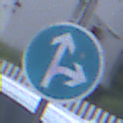
Verkehrszeichen: VorgeschriebeneFahrtrichtungGeradeausOderRechts
Umgebung: Outdoor, Urban
Tageszeit: SunriseSunset
Wetter: PartlyCloudy
Licht: Natural
Jahreszeit: NotSpecified
Kontrast: LowContrast